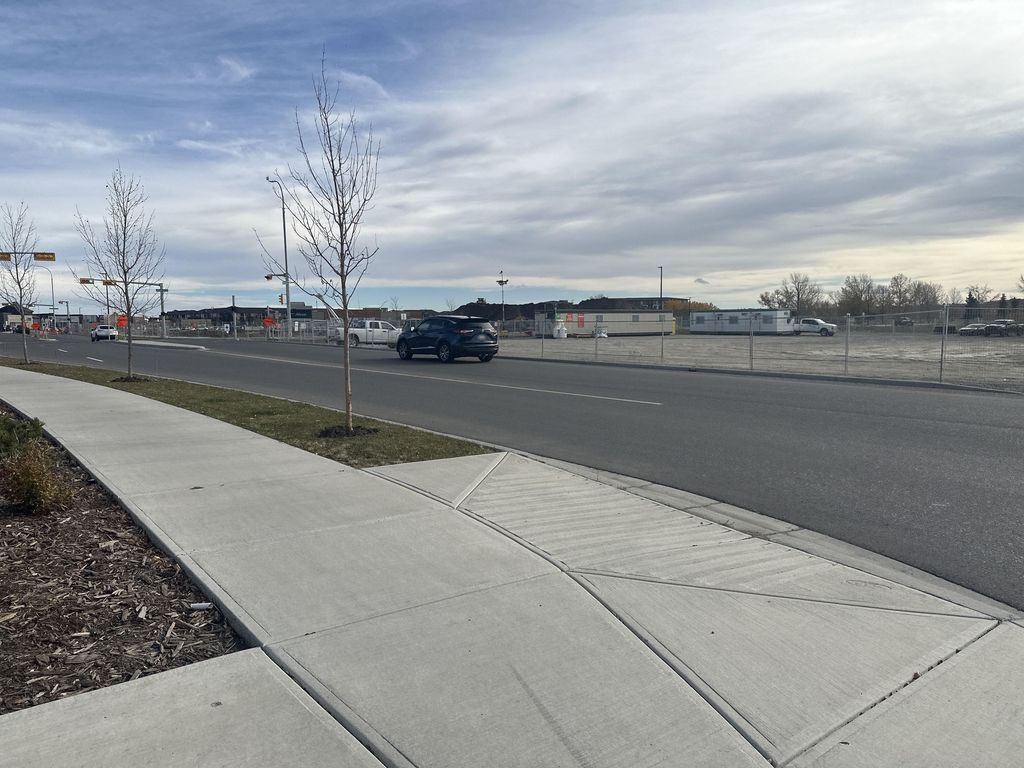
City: calgary